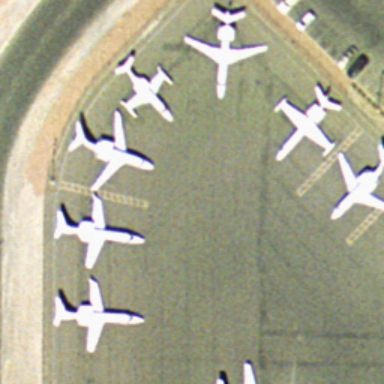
There are seven airplanes in the airport .